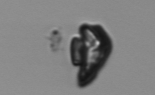
Label: Delphineis